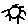
Label: sun